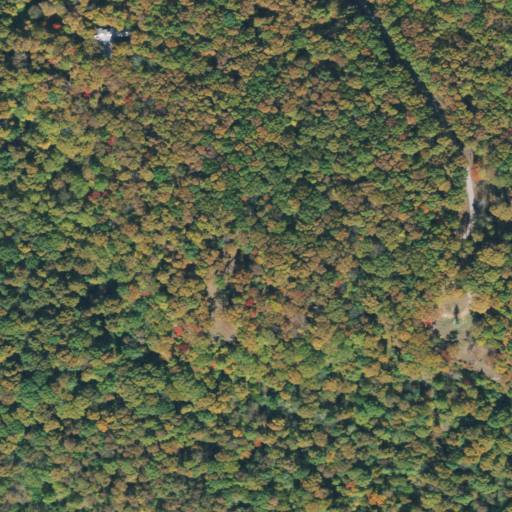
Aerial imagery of mountain in Tennessee named Cape of Good Hope containing deciduous forest and open development